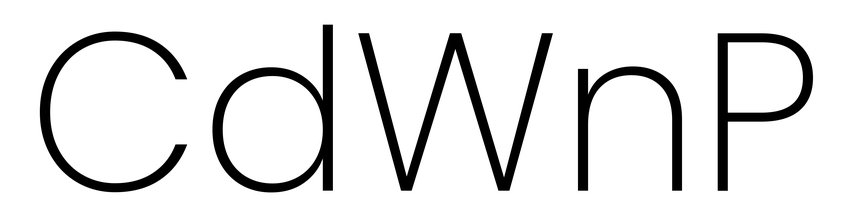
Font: Poppins-ExtraLight